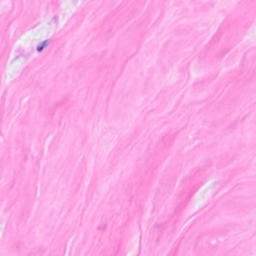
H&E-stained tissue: Breast